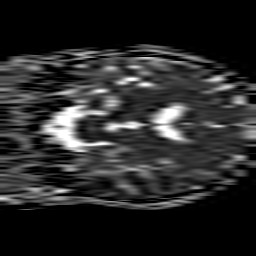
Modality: ADC
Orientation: coronal
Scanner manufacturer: philips
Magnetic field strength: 1.5 T
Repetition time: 3.405 s
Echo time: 0.09411 s